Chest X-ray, PA view. Patient: 33 years old, sex M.
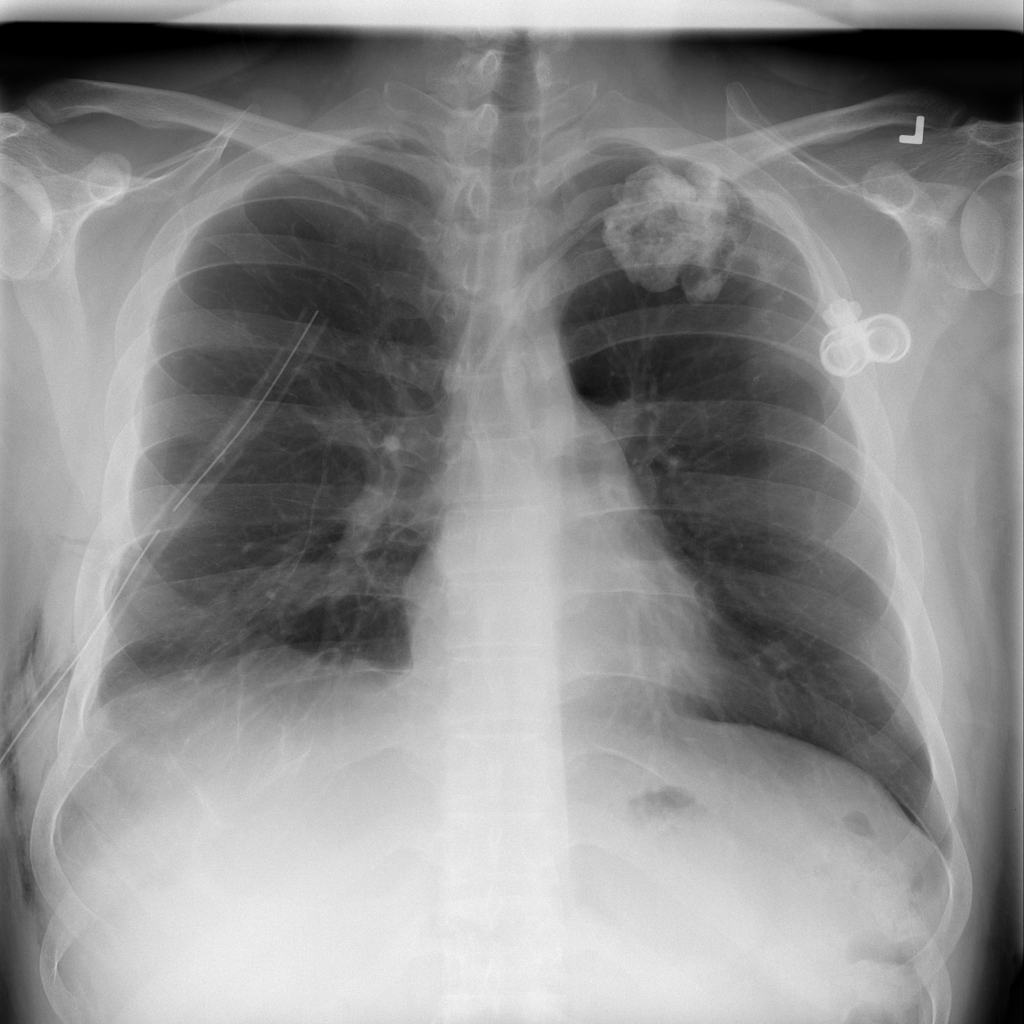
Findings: Emphysema